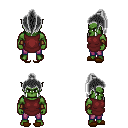
a pixel art fantasy rpg character, male body template, orc, green skin, maroon tunic, magenta pants, gray long topknot hairstyle, leather bracers, brown slippers, four views (front, back, left, right), 2x2 character sprite sheet, small pixel art, hard edges, no anti-aliasing